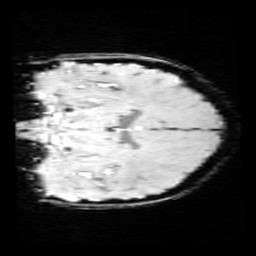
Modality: SWI
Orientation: coronal
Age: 10
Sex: female
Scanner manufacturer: siemens
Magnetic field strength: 3 T
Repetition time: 0.027 s
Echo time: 0.02 s